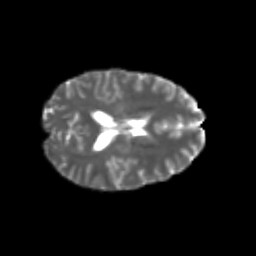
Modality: T2w
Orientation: axial
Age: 25
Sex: female
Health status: healthy
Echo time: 0.074 s